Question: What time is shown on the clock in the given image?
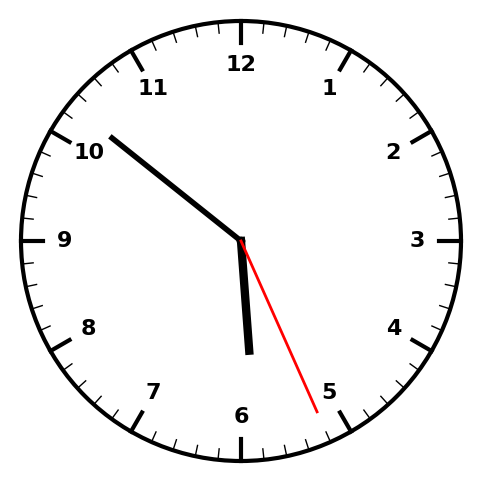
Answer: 05:51:26